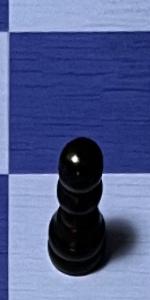
Label: Pawn_Black